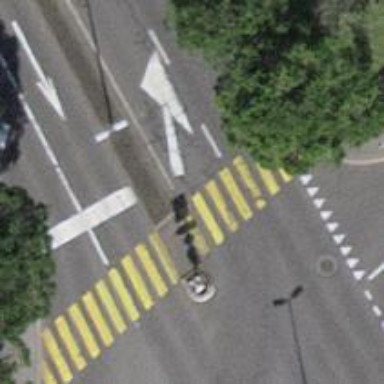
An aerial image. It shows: Road crossing with traffic signals and island.